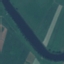
Land use / land cover class: River